Question: I have used OpenCV to find keypoints in an image which are stored in vector form in a variable named 'kp'. The code used for this:
'''
#Read image and convert to greyscale
img = cv2.imread(DIR + i,0)
#Resize image to 100 x 100
r_g_img = cv2.resize(img, (100,100))
#Feature extraction
orb = cv2.ORB_create(scaleFactor=2, edgeThreshold=0)
kp = orb.detect(r_g_img,None)
kp,des = orb.compute(r_g_img,kp)
'''
Now, when I look at the stored values for 'kp' and 'des' I see this:
'''
>>> kp
[<KeyPoint 05DA9318>, <KeyPoint 02F7A0C0>, <KeyPoint 02F7A098>, <KeyPoint 02F7ABB0>,...
>>> des
array([[ 89, 4, 163, ..., 14, 116, 98],
[ 17, 93, 81, ..., 184, 112, 173],
[184, 85, 50, ..., 63, 52, 67],
...,
[ 3, 216, 229, ..., 29, 88, 220],
[163, 29, 71, ..., 124, 124, 86],
[102, 92, 166, ..., 126, 244, 124]], dtype=uint8)
'''
I'm not entirely sure what 'des' is even referring to, but what I'm after are the pixel locations (x,y) of the keypoints. When I pull up 'kp' in the debugger watch window (see image below) I see the pixel values I'm after listed as 'pt'. What code can I use to grab those values?

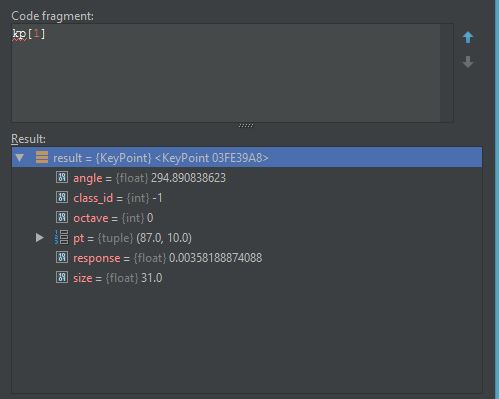
Answer: From the <URL>.
As for getting attributes of a KeyPoint, just do as you would for any Python object:
'''
for keypoint in kp:
print(keypoint.angle)
print(keypoint.class_id)
# ...
'''